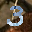
Label: 3